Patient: sex M, age 67
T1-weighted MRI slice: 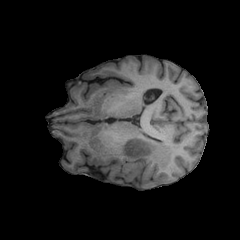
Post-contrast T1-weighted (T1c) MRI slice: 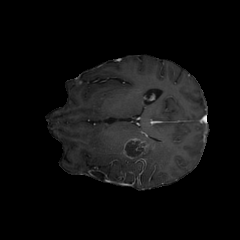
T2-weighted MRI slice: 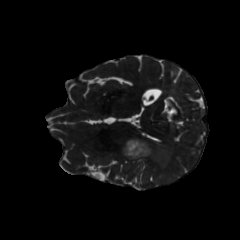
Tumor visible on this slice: yes
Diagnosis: Glioblastoma, IDH-wildtype
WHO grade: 4